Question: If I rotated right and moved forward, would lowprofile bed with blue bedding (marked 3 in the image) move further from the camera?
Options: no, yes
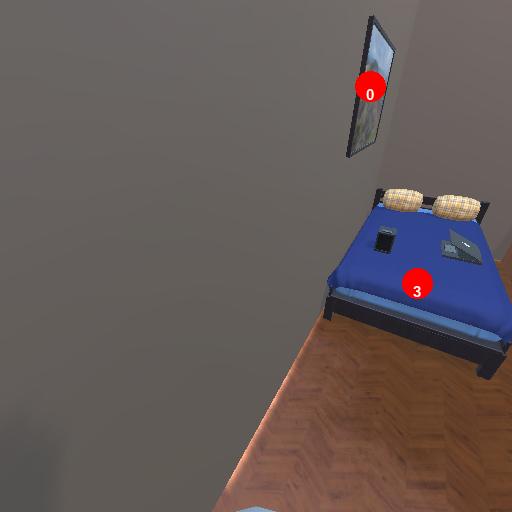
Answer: no